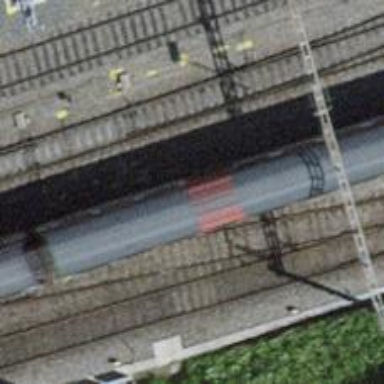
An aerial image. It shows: Railway switch.